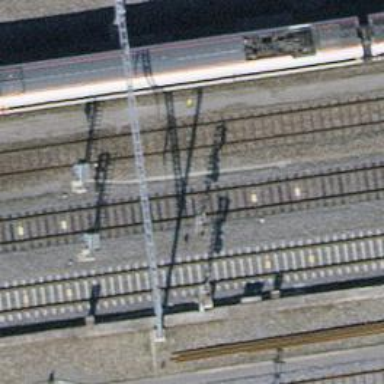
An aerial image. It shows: Railway signal.